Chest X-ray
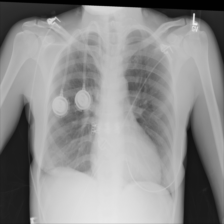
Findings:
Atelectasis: positive
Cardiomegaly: negative
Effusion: negative
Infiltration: negative
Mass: negative
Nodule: negative
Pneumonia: negative
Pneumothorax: negative
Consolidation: negative
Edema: negative
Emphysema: negative
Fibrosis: negative
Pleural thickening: negative
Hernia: negative